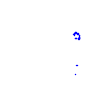
Particle: kaon